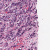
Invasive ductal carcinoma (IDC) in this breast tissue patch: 1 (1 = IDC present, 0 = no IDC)